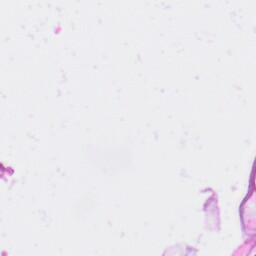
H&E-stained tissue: Skin